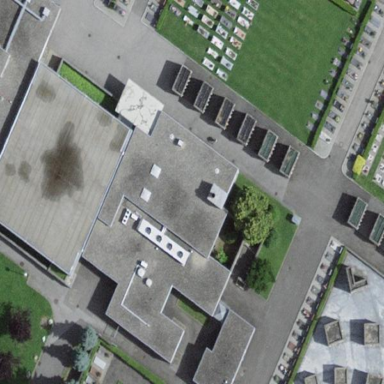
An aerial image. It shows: Building that serves as place of worship.